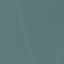
Land use / land cover: SeaLake